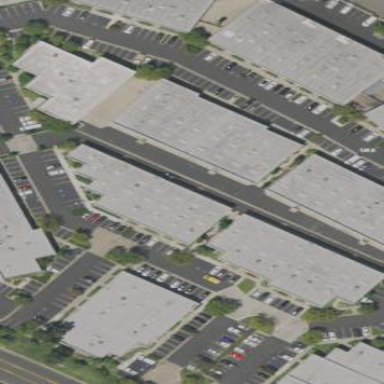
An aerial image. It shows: Commercial building.